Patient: sex F, age 44
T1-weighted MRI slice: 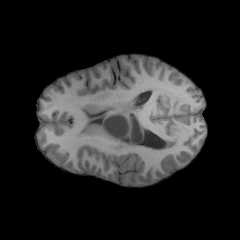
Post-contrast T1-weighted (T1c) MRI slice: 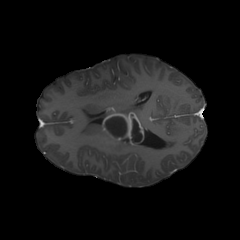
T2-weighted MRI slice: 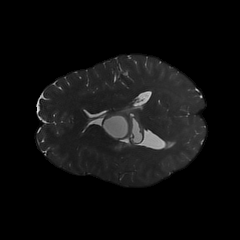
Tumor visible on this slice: yes
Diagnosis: Glioblastoma, IDH-wildtype
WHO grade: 4